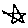
Label: star